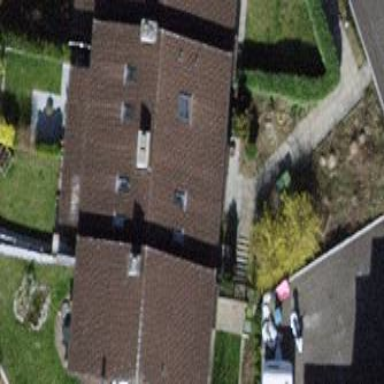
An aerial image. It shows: Terrace building.